Field crop: maize
Growth stage: 2
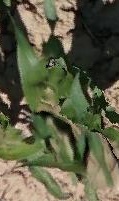
Species: maize